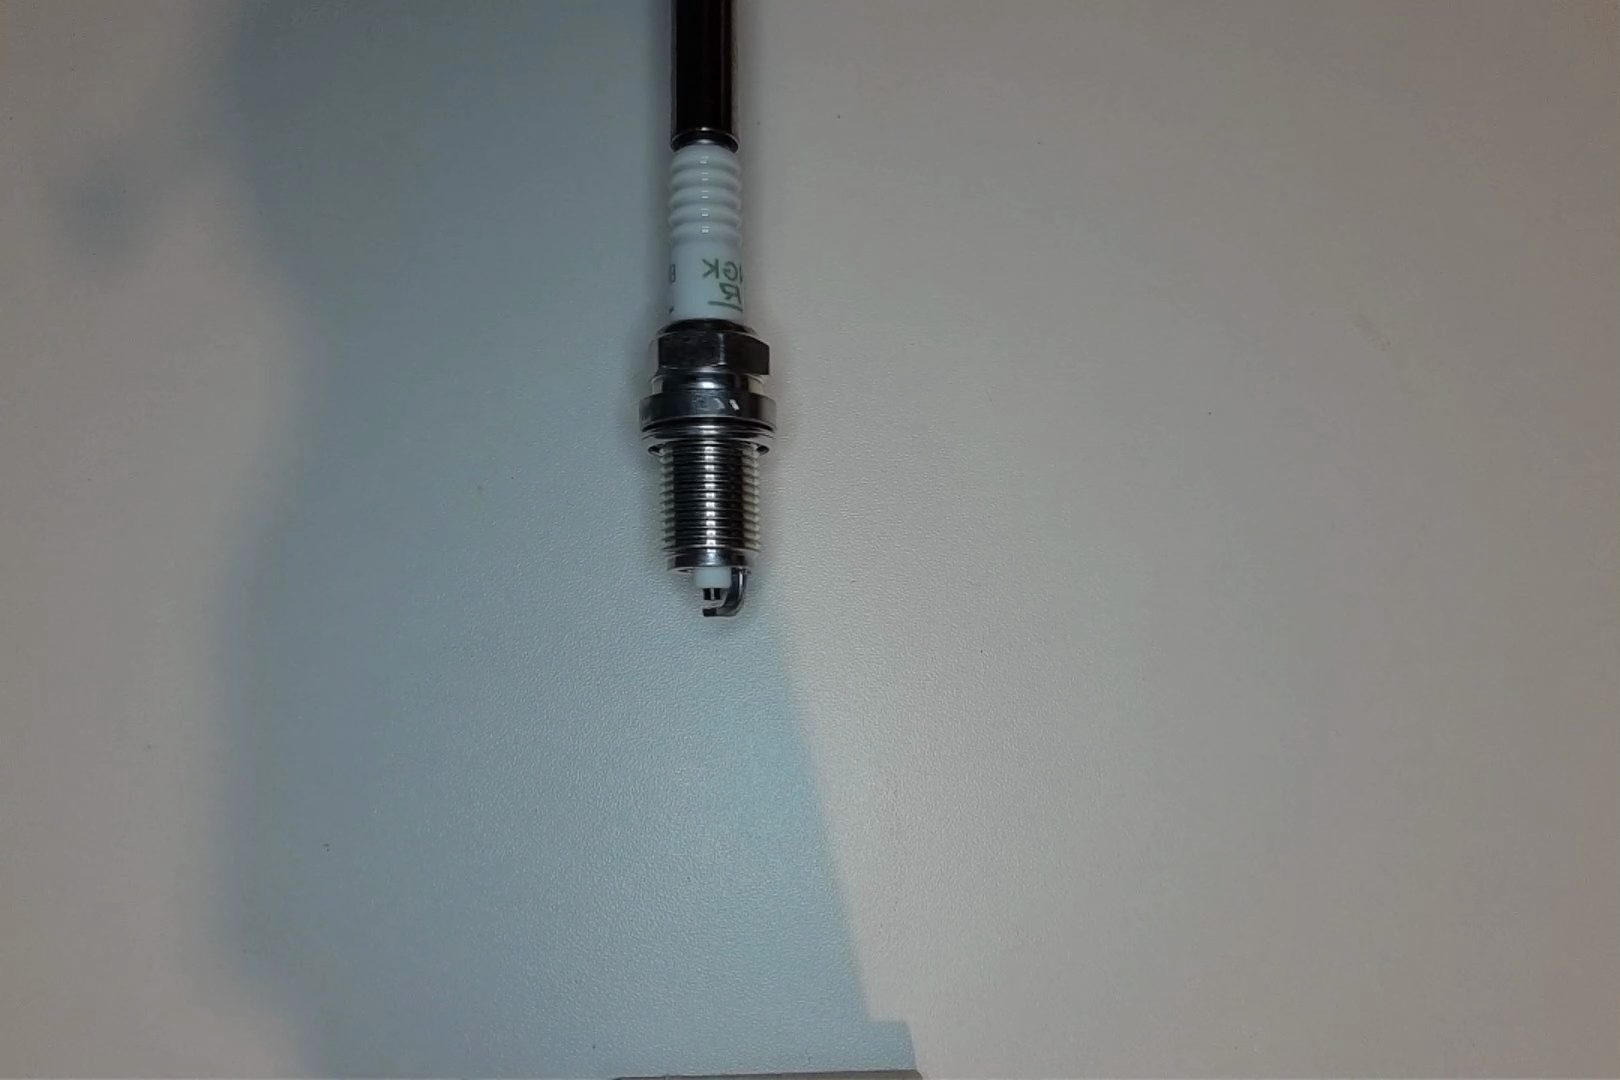
Label: no anomaly